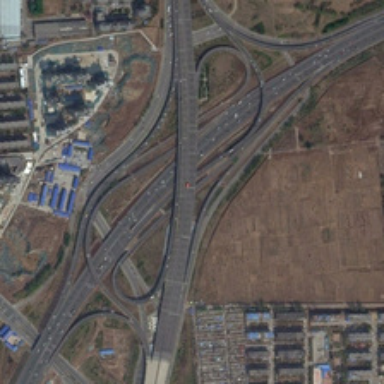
Some buildings and barelands are near a viaduct with cars .